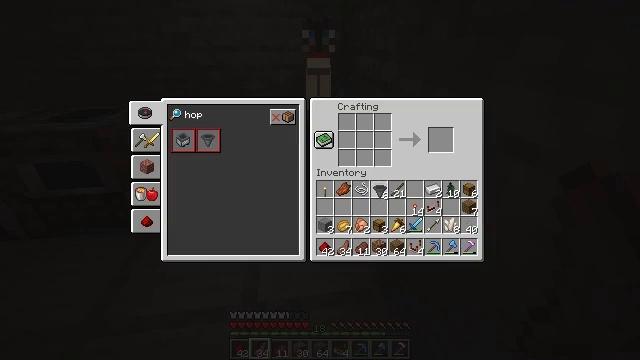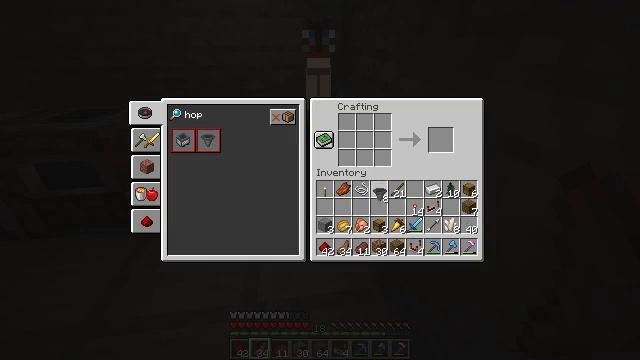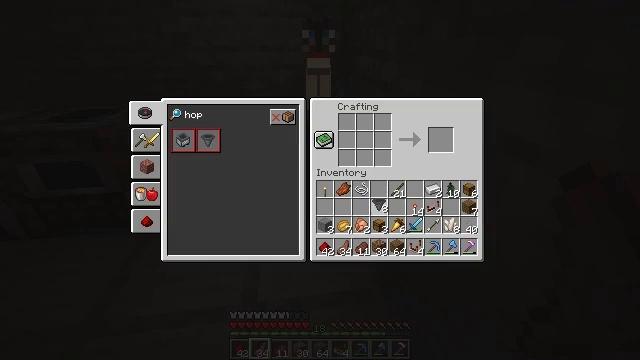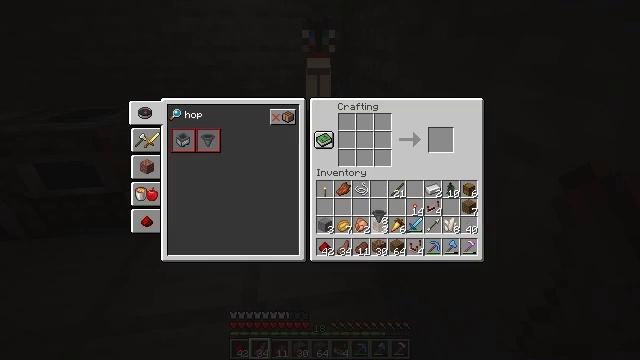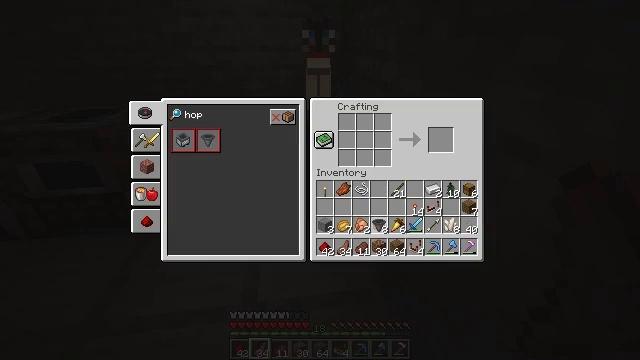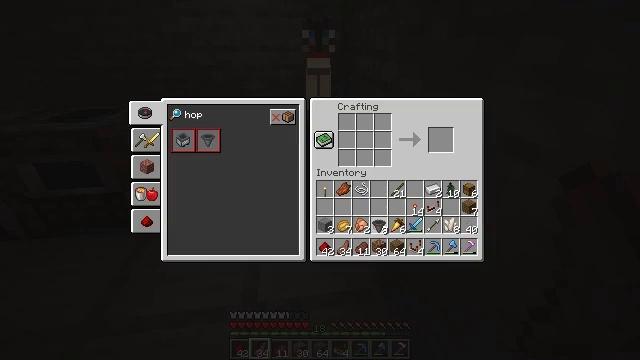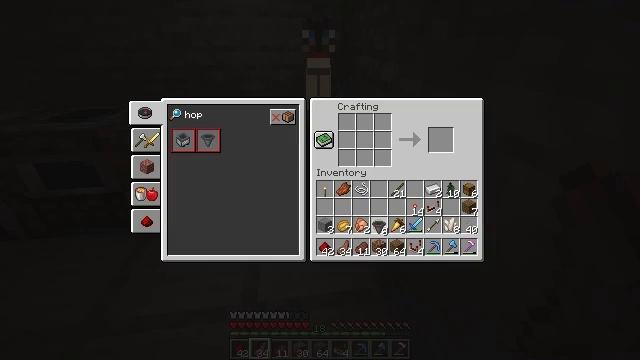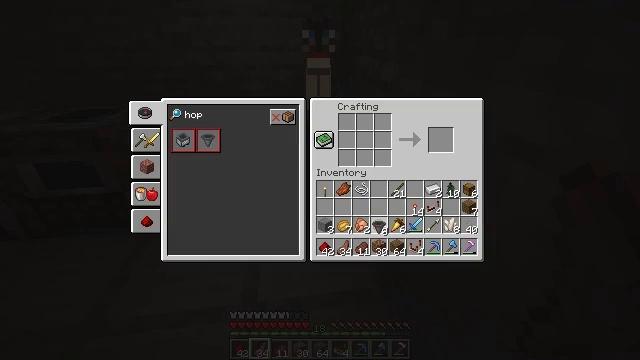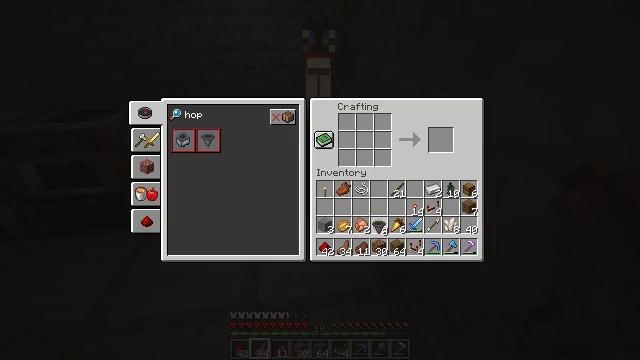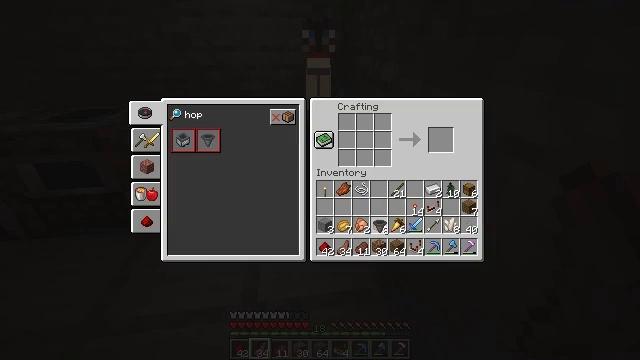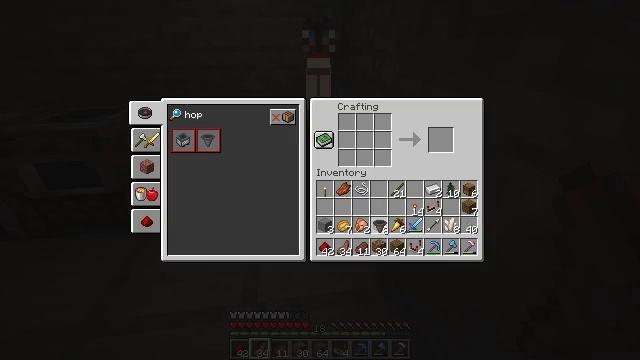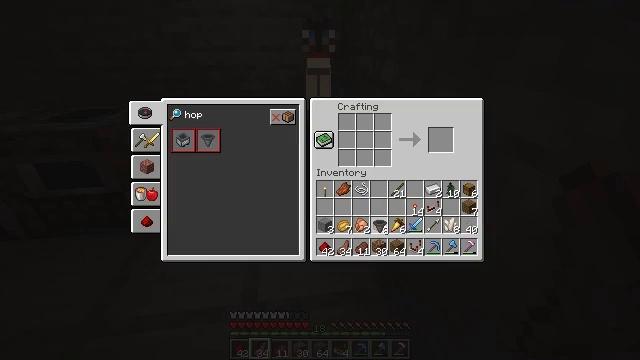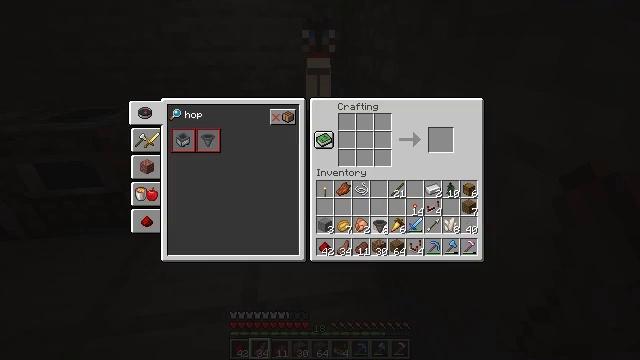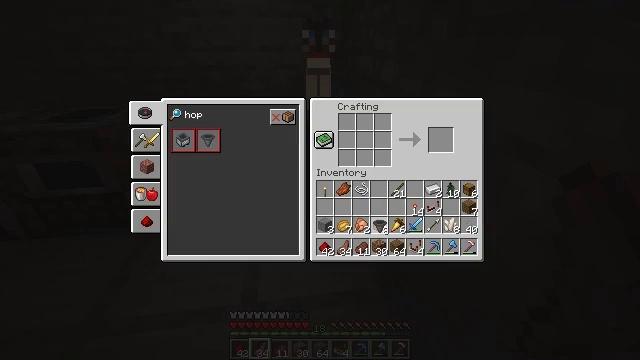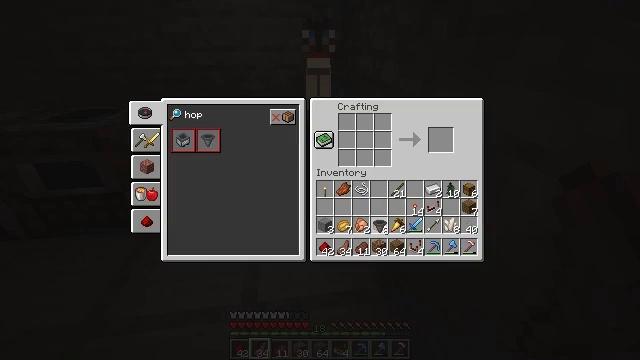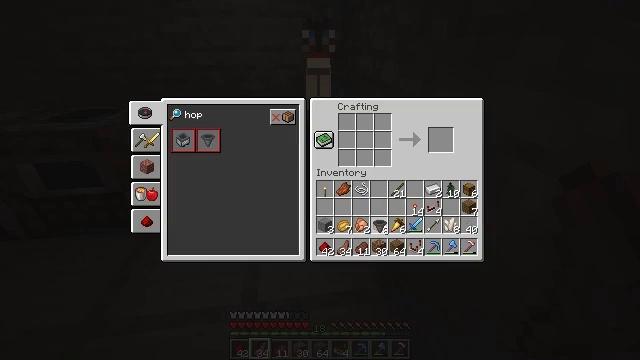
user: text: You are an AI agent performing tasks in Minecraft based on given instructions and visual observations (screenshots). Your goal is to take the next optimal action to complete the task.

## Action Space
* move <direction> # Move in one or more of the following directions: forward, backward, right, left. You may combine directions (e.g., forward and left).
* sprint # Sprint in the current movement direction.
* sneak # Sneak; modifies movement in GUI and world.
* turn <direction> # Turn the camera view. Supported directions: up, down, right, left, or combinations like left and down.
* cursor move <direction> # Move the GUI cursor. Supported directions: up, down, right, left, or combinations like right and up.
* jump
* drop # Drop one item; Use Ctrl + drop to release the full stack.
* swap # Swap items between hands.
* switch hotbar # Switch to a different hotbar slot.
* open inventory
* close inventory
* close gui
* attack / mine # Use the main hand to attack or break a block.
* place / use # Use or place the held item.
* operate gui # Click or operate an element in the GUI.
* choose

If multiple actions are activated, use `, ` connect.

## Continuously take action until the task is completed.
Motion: motion action
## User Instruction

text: Use the crafting grid to obtain spruce stairs from planks.
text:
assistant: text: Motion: no_op
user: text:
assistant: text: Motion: turn down
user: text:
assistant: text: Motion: turn down
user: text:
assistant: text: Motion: turn down
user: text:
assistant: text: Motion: no_op
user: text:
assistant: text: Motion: no_op
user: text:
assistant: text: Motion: no_op
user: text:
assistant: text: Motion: no_op
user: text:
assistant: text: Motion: no_op
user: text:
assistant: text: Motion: no_op
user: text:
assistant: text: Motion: no_op
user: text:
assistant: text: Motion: no_op
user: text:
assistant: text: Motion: no_op
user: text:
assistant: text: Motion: no_op
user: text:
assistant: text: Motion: no_op
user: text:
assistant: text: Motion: no_op
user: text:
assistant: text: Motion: no_op
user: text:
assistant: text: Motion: no_op
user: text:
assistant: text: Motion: no_op
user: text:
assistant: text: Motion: no_op
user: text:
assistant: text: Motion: no_op
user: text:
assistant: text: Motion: no_op
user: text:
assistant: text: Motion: no_op
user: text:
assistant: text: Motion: no_op
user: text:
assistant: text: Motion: turn down
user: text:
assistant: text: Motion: no_op
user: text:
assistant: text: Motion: no_op
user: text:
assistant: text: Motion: no_op
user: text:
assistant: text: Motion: no_op
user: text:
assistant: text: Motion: no_op